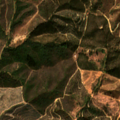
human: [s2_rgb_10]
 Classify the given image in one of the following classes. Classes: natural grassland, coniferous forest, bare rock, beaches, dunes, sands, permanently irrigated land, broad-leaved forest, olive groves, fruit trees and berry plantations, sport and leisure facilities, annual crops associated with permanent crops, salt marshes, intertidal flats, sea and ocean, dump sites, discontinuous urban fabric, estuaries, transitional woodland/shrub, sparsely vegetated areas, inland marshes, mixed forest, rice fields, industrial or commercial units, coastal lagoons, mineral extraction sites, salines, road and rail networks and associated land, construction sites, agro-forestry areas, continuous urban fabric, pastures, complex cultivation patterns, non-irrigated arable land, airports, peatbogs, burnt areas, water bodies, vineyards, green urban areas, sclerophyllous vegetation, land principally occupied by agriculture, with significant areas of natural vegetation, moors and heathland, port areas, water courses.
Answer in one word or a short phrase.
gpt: land principally occupied by agriculture, with significant areas of natural vegetation, broad-leaved forest, transitional woodland/shrub